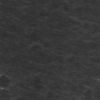
Label: not_dusty